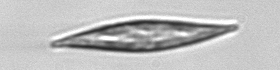
Label: Pleurosigma